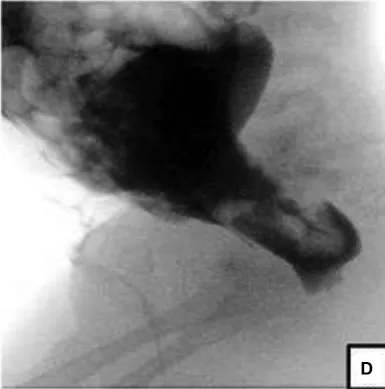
High-pressure distal colostogram lateral views (case 1). (
d
) progression of the contrast extravasation, extending into the peritoneum.
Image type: radiology (scintigraphy)